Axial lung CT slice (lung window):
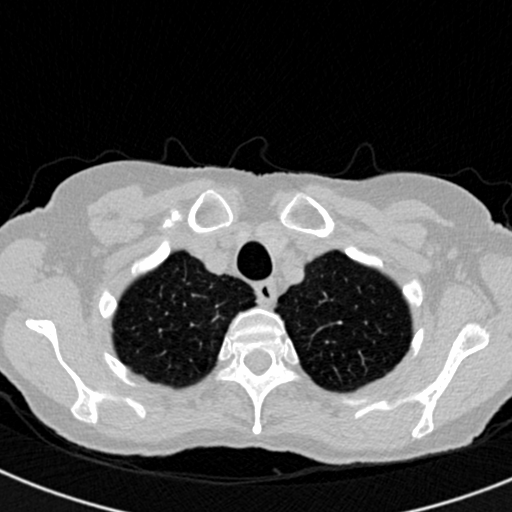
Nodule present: no